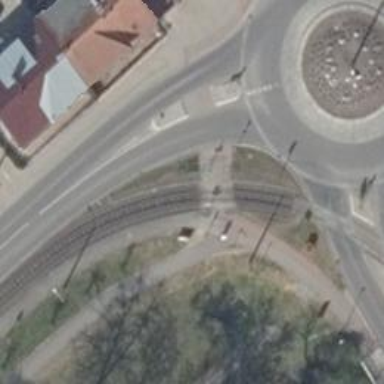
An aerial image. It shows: Railway crossing with traffic signals.